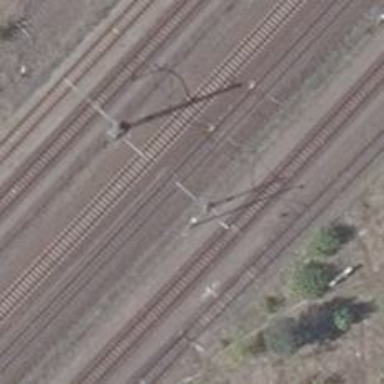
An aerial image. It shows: Milestone along the railway with catenary mast.